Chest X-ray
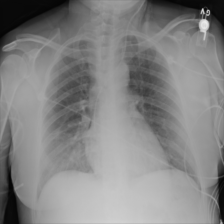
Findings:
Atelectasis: negative
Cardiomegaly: negative
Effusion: negative
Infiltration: negative
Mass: negative
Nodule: negative
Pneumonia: negative
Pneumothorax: negative
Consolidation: negative
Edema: negative
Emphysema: negative
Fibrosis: negative
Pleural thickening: negative
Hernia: negative